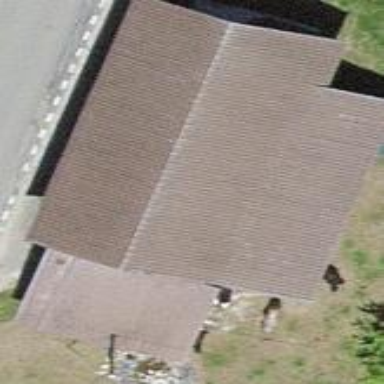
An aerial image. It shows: Garage building.